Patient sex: M
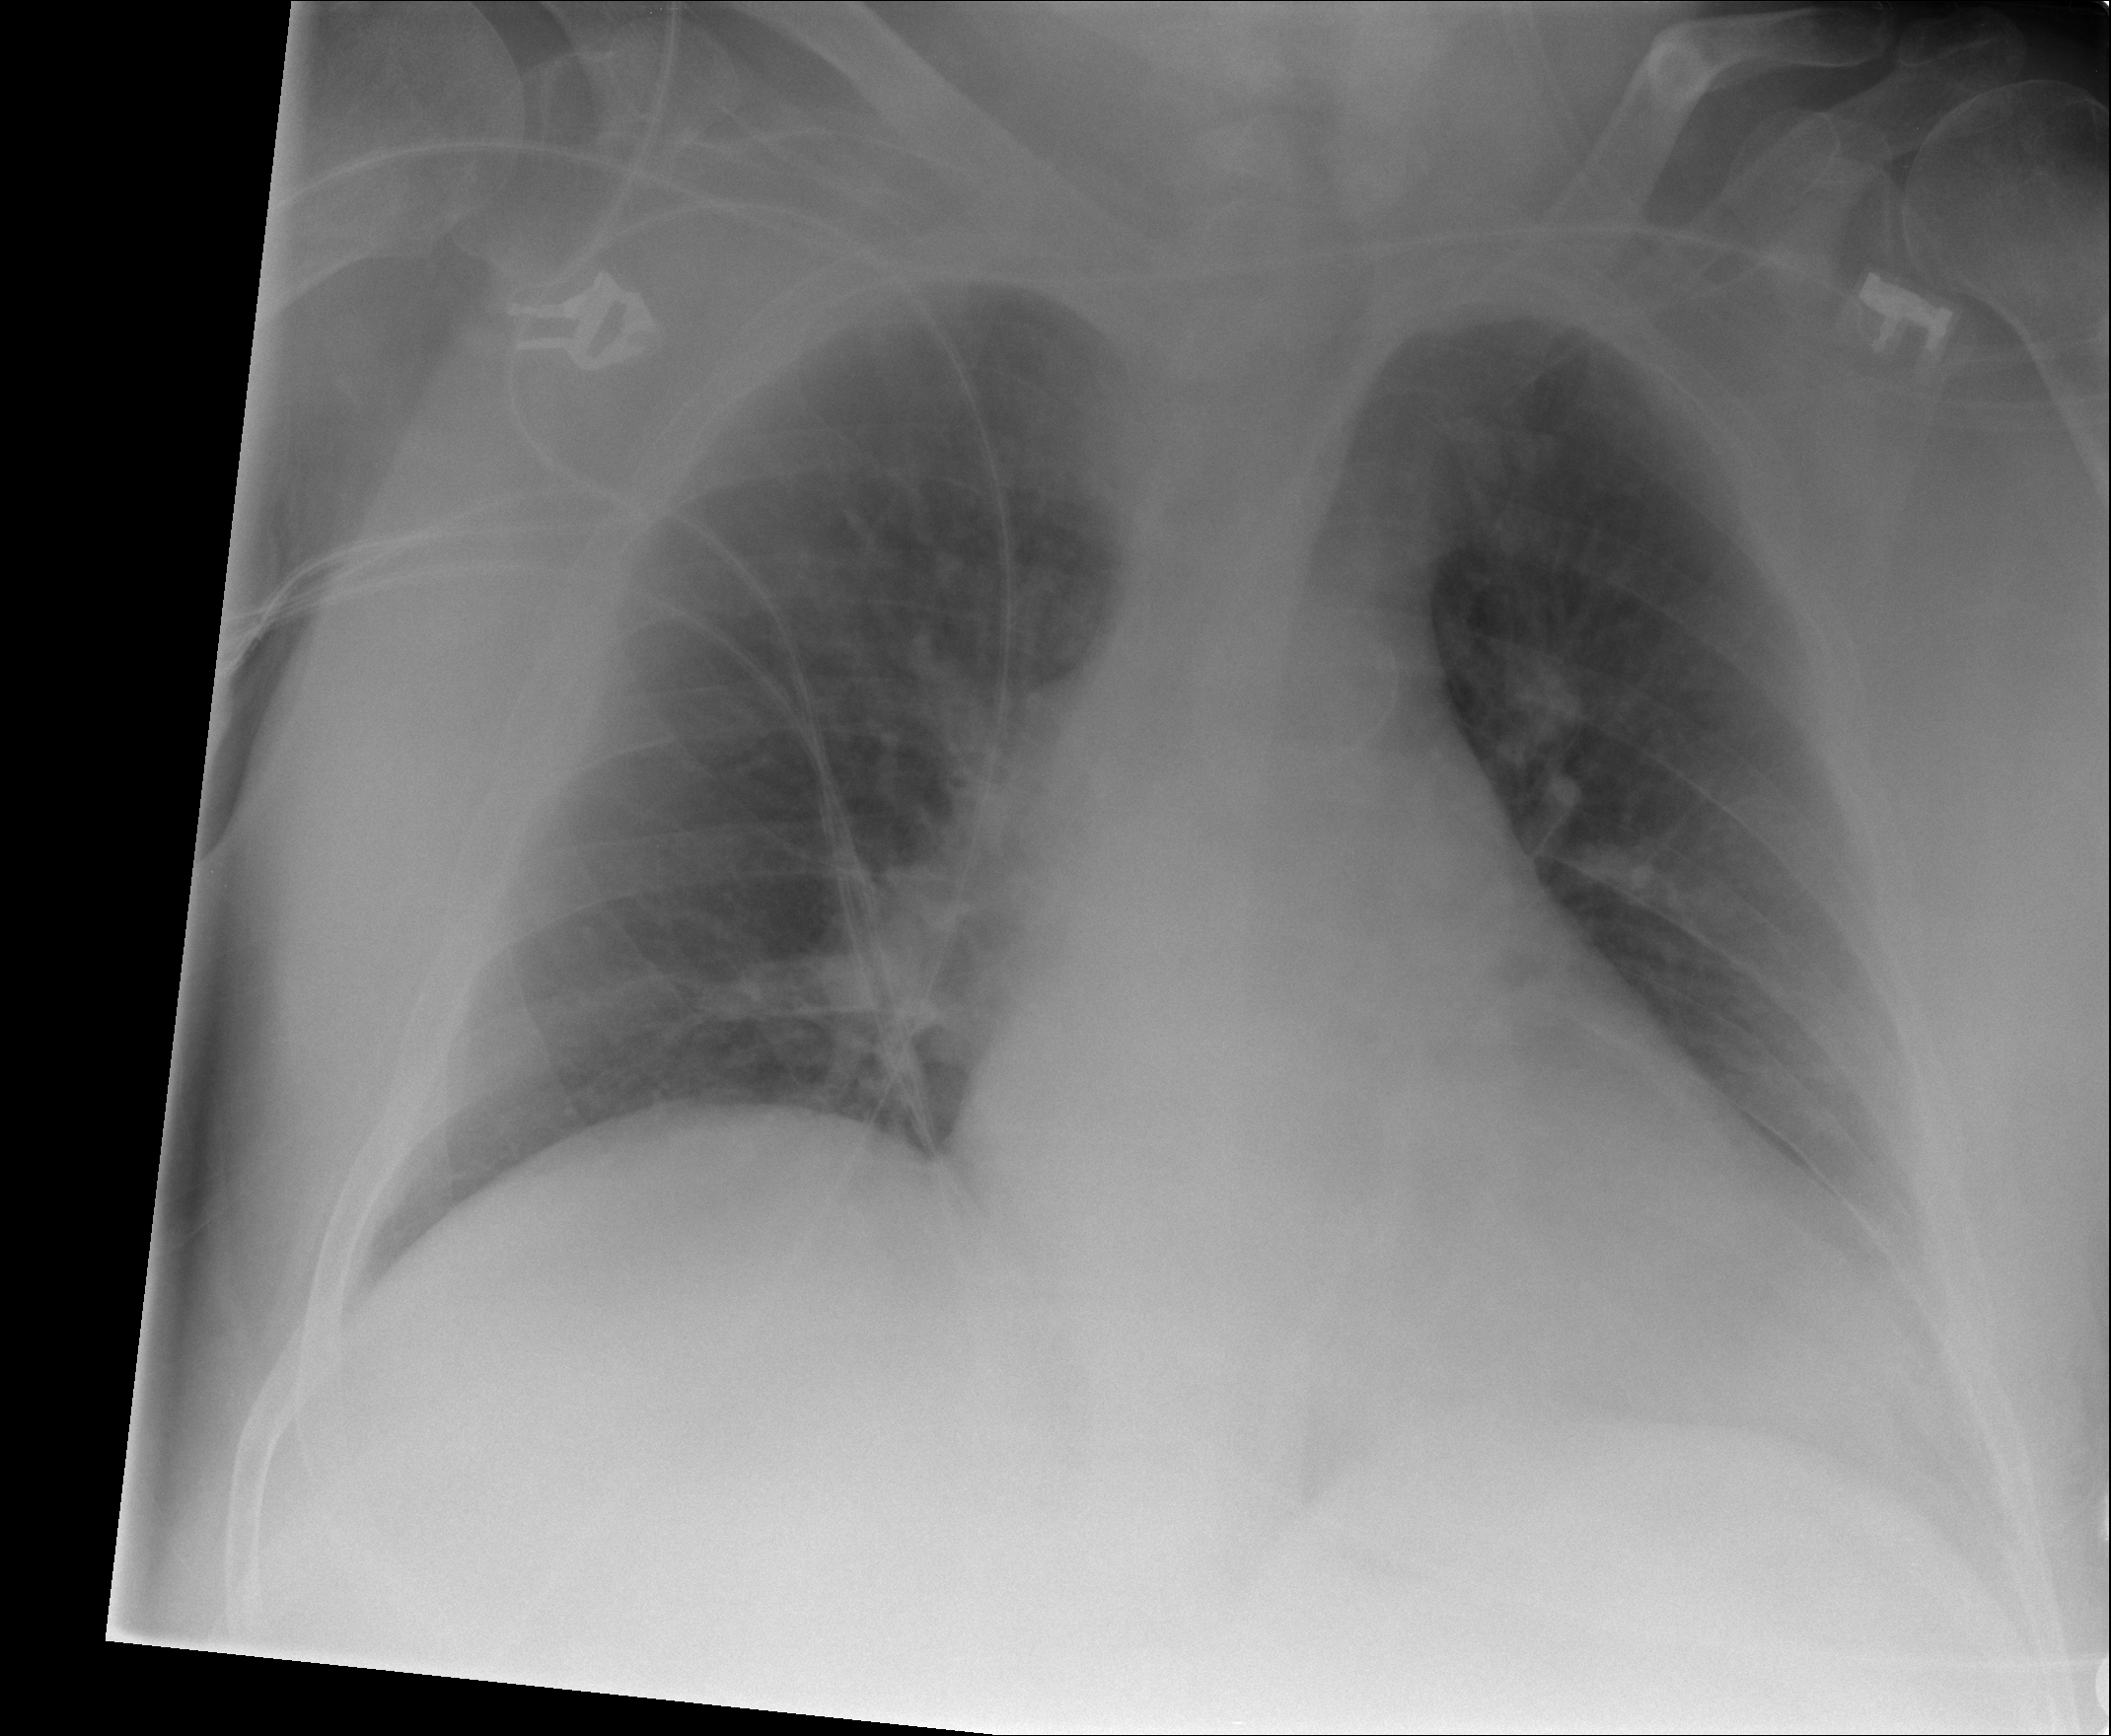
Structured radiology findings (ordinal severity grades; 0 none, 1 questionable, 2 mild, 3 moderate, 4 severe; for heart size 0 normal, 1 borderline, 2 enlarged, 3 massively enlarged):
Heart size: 2
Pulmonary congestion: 2
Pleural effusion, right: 0
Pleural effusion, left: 2
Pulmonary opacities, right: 0
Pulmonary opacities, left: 0
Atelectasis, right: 0
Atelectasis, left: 0